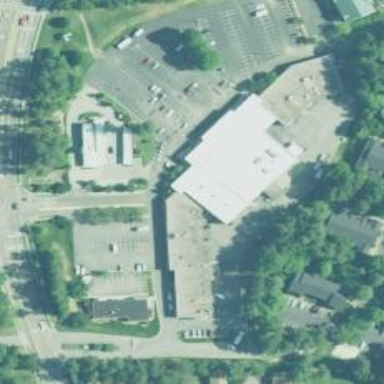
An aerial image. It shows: Supermarket.